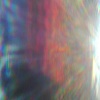
Label: sunburn